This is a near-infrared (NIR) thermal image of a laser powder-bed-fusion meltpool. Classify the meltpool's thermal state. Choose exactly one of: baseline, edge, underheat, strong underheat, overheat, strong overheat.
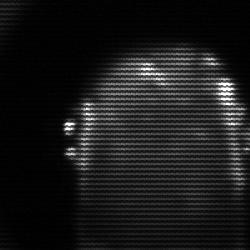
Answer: baseline